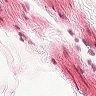
Metastatic tissue present: no